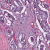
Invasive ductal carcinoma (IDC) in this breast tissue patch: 1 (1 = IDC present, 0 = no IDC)